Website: apple
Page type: customer-info-address
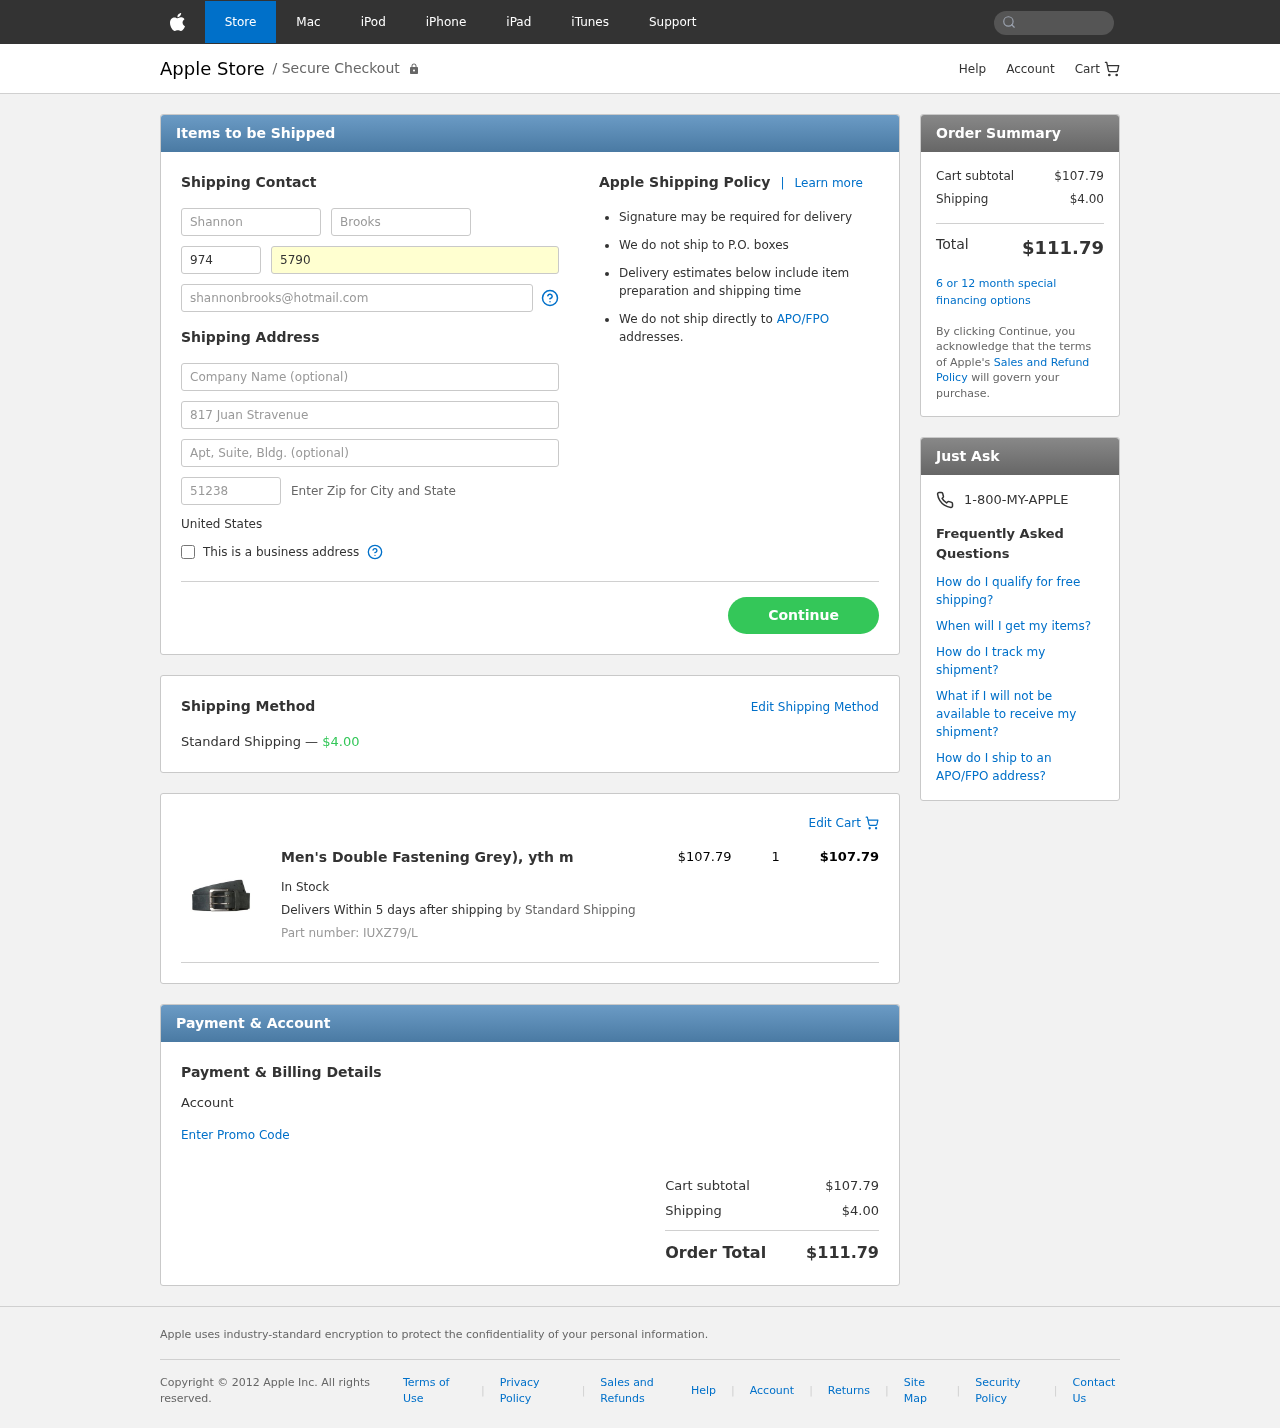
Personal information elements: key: PII_COUNTRY
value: United States
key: PII_FIRSTNAME
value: Shannon
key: PII_LASTNAME
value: Brooks
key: PII_PHONE_AREA
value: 974
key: PII_PHONE_LINE
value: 5790
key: PII_EMAIL
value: shannonbrooks@hotmail.com
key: PII_STREET
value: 817 Juan Stravenue
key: PII_POSTCODE
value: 51238
Product elements: key: PRODUCT1_NAME
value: Men's Double Fastening Grey), yth m
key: PRODUCT1_PRICE
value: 107.79
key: PRODUCT1_QUANTITY
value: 1
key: PRODUCT1_SKU
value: IUXZ79/L
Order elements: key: ORDER_SHIPPING_COST
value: $4.00
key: ORDER_ITEM_TOTAL
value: $107.79
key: ORDER_SUBTOTAL
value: $107.79
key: ORDER_TOTAL
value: $111.79